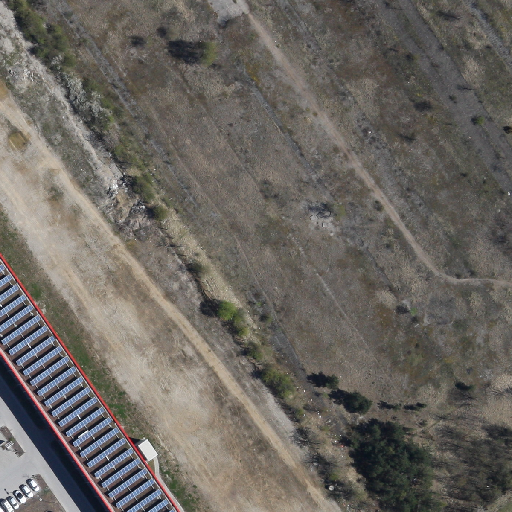
Referring expression: light-duty vehicle in the parking area